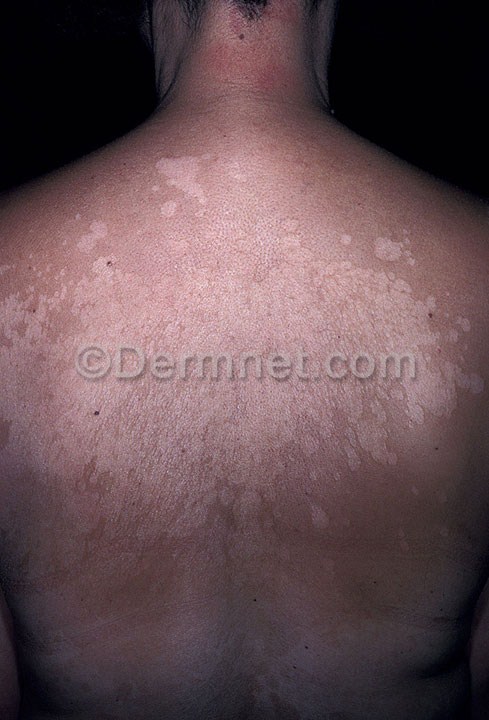
Disease: Tinea Ringworm Candidiasis and other Fungal Infections